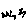
Label: zigzag